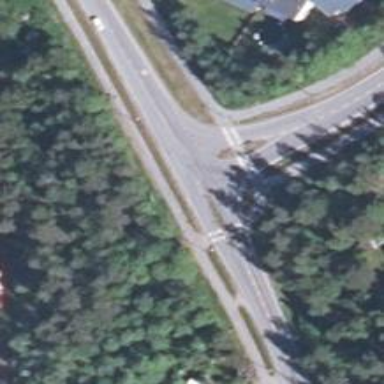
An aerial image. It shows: Road with "give way" sign.